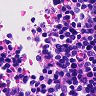
Metastatic tissue present: no